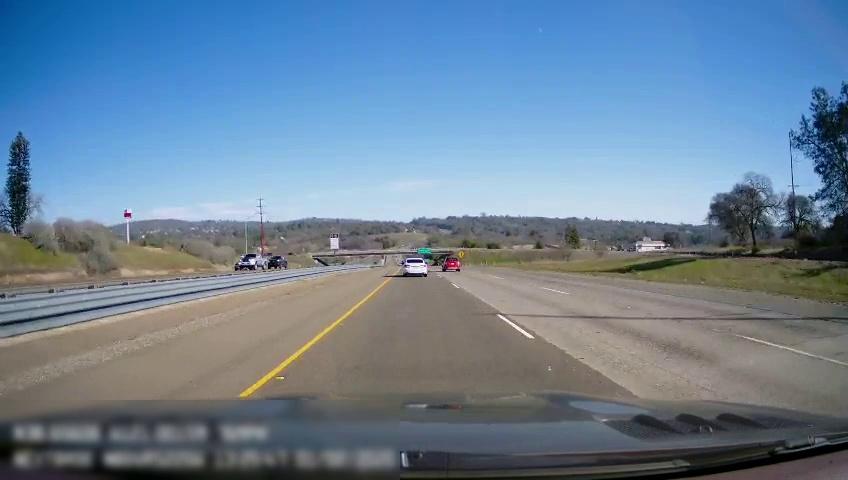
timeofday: Day
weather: Sunny
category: Drivable Space
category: Drivable Space
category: Vehicles | Car
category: Vehicles | Car
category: Vehicles | Car
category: Vehicles | SUV
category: Vehicles | SUV
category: Lanes | Current Lane
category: Lanes | Current Lane
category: Lanes | Alternate Lane
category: Traffic | Signs
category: Traffic | Signs